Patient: sex F, age 68
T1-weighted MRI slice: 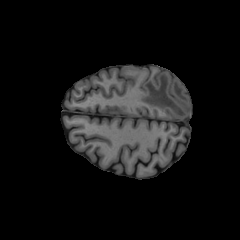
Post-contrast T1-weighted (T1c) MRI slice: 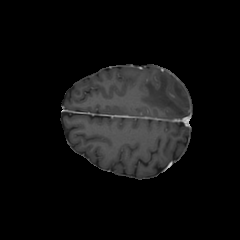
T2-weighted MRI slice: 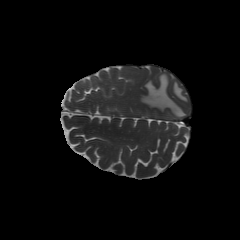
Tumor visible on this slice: yes
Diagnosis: Glioblastoma, IDH-wildtype
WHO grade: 4